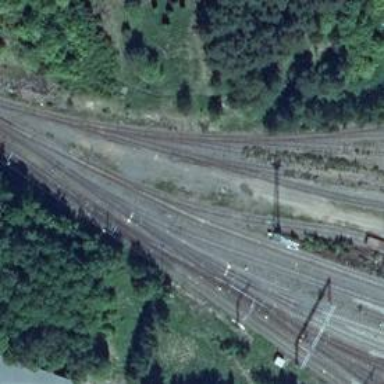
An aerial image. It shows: Railway crossing.